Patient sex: M
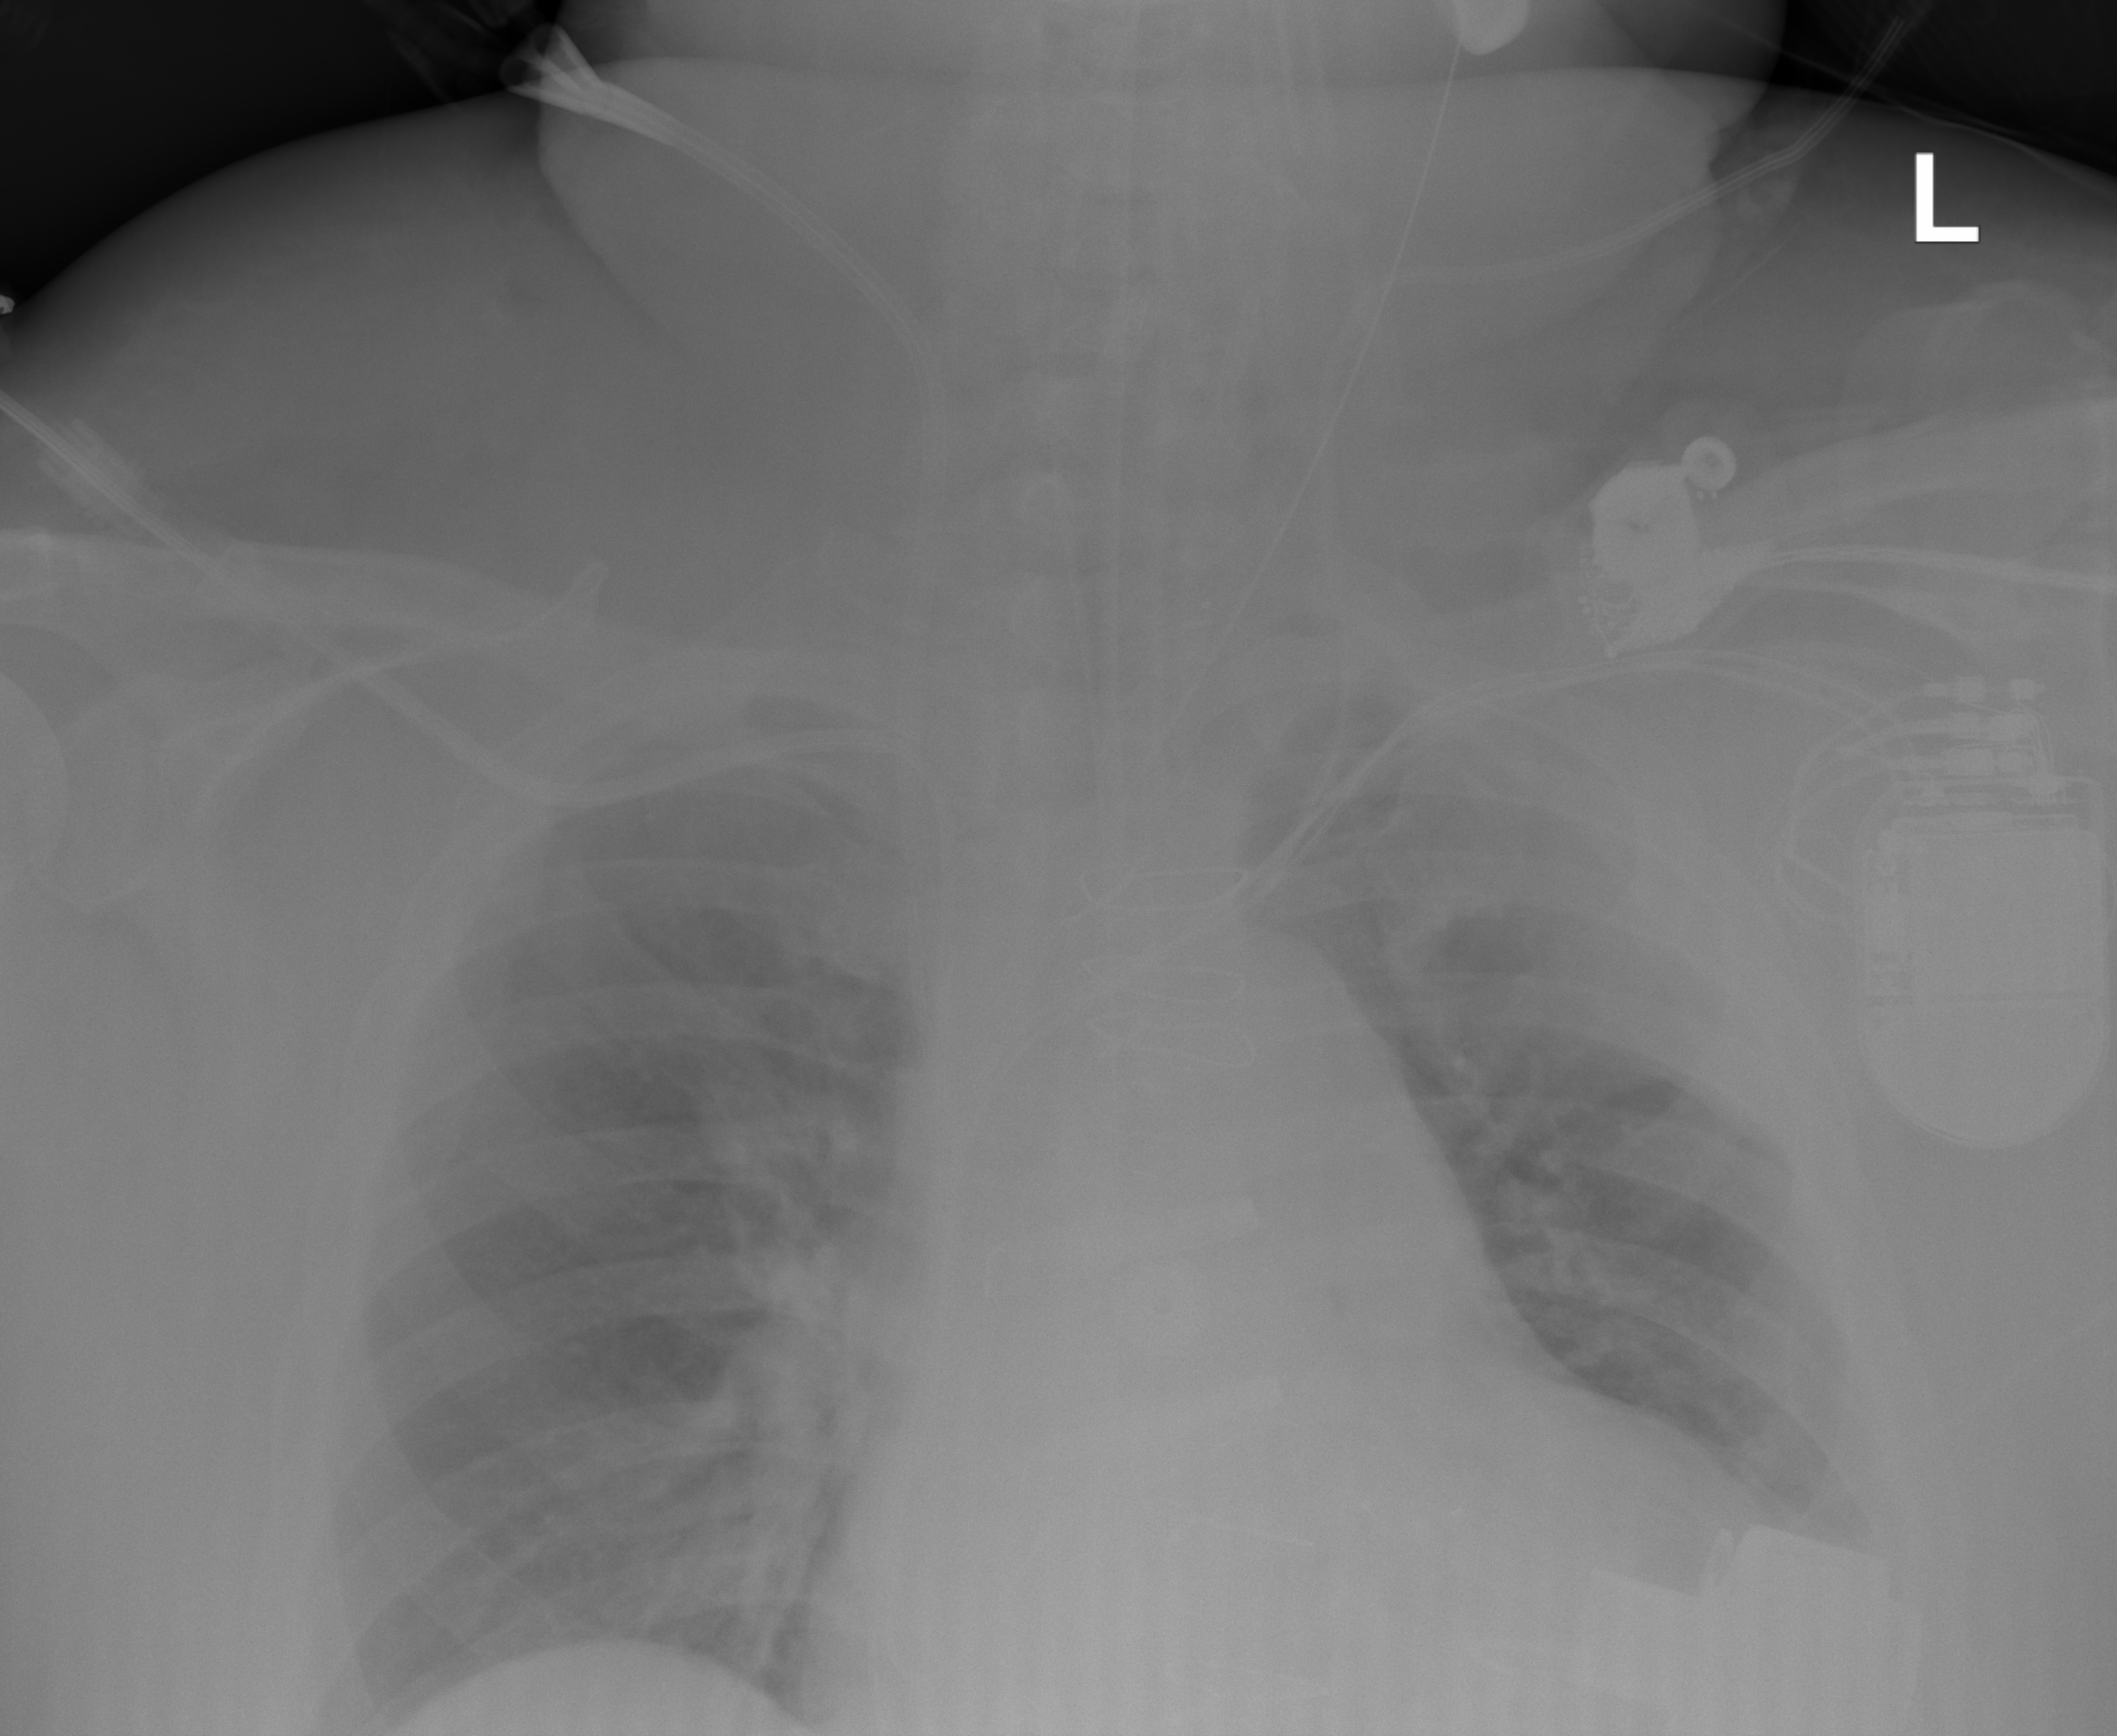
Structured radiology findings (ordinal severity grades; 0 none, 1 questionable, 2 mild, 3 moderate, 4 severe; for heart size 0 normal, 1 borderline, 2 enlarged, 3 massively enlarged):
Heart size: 2
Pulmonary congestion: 2
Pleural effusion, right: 0
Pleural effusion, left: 0
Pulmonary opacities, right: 0
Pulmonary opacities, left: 0
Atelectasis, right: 2
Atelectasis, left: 2